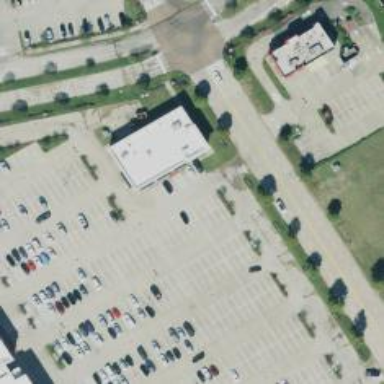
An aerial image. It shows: Parking space.